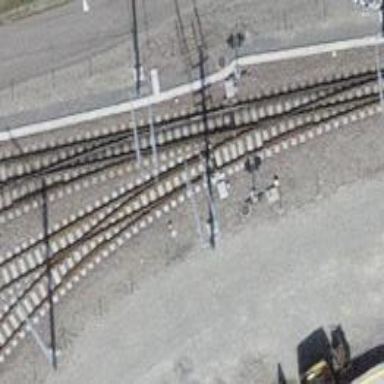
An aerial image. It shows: Railway switch.